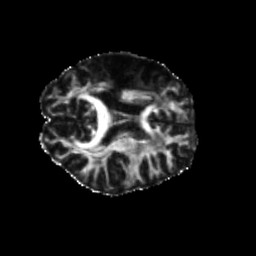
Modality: FA
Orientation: axial
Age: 36
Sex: female
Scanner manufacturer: siemens
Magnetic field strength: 3 T
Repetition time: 5.25 s
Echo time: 0.08 s